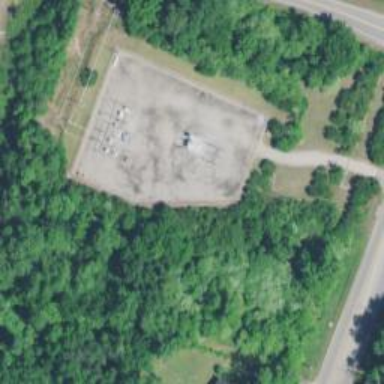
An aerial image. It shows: Distribution power substation secured by fence.